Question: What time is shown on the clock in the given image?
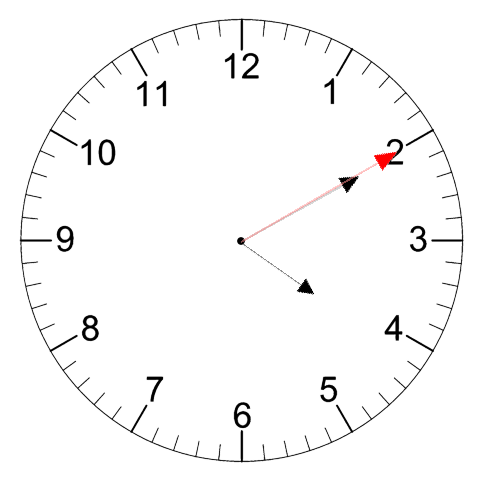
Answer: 04:10:10